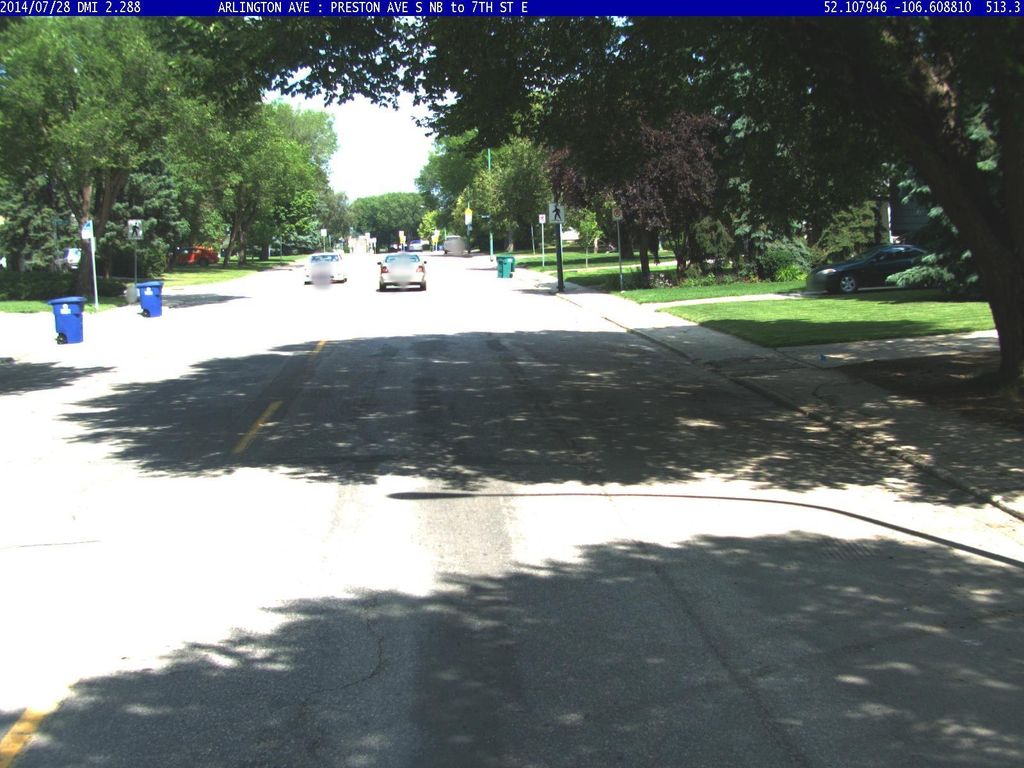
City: saskatoon